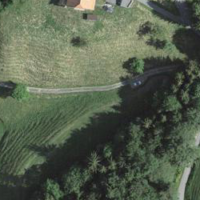
EUNIS habitat code: 24
Species observed at this site:
Allium ursinum